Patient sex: M
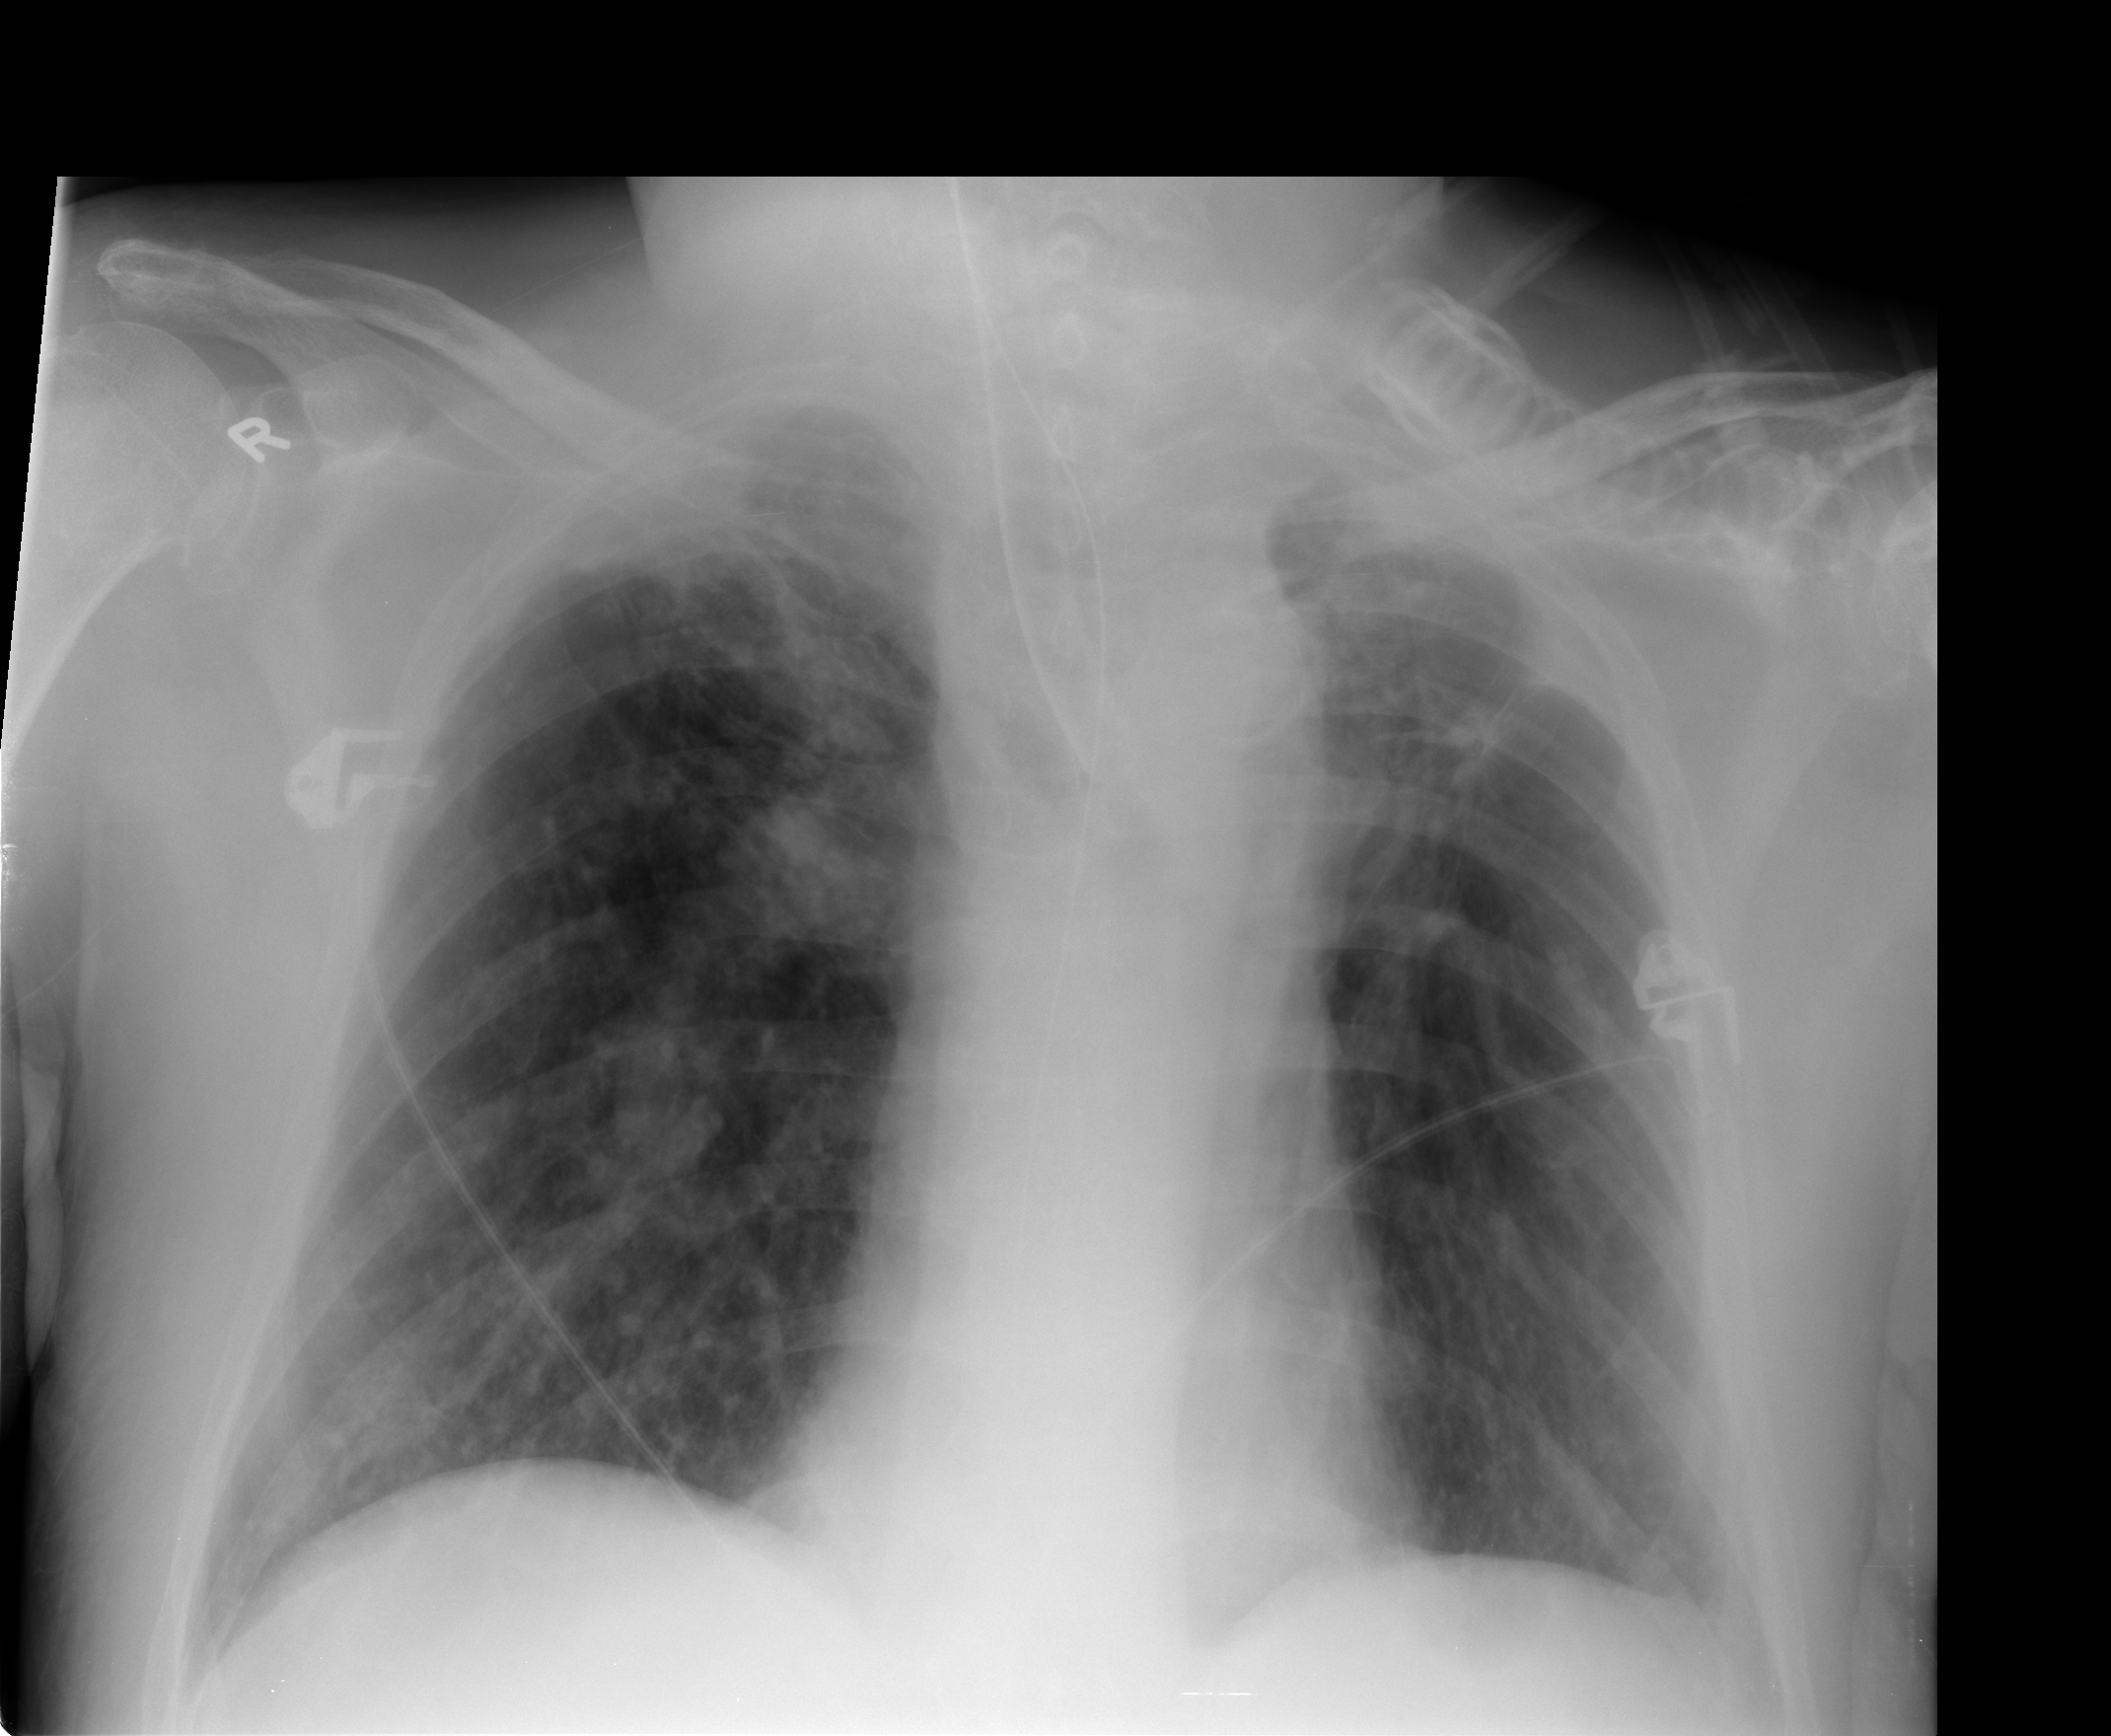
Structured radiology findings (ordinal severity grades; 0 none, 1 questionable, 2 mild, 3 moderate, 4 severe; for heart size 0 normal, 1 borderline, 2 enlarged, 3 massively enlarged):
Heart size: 0
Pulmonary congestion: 0
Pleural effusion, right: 0
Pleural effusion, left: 0
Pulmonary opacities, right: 2
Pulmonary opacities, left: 0
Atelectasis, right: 0
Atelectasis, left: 0